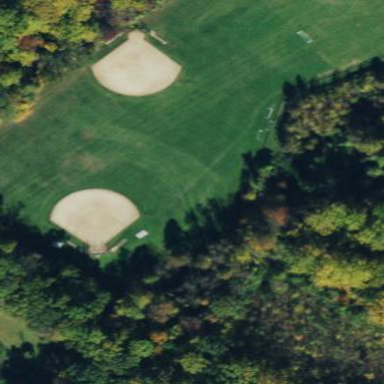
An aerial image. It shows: Baseball pitch for leisure land activities.